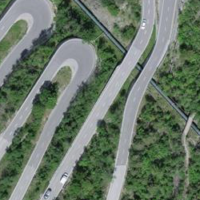
EUNIS habitat code: 43
Species observed at this site:
Populus tremula